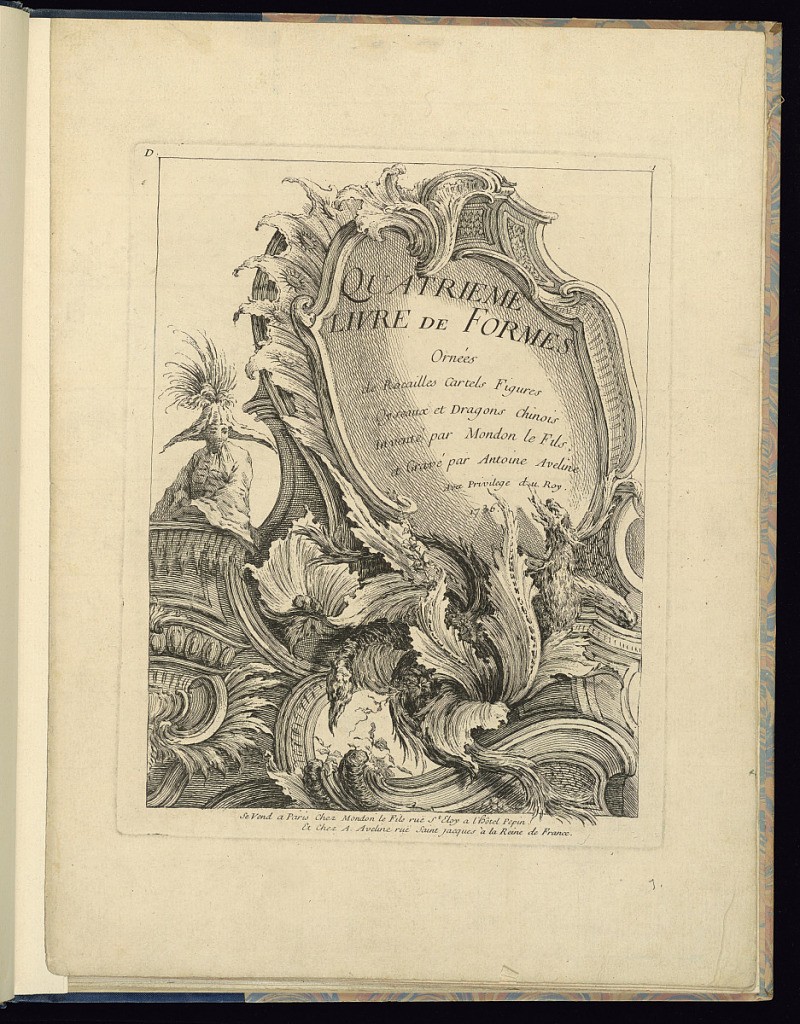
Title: Title Page
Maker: François-Thomas Mondon, French, 1709 – 1755
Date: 1736
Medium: Etching and engraving on laid paper
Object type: Print
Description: Title page for a series of ‘chinoiserie' (European decorative arts and architectural style inspired by fanciful ideas of China and East Asia) ornament prints. The title and date are lettered within a large ‘rocaille' cartouche, with a male figure, wearing a hat with feathers, to the left and fanciful birds or dragons in the foreground. The ornament features fluting, curvilinear forms, shells, and c-scrolls. The rocaille motifs and forms fill the lower half of the plate, below the central cartouche.